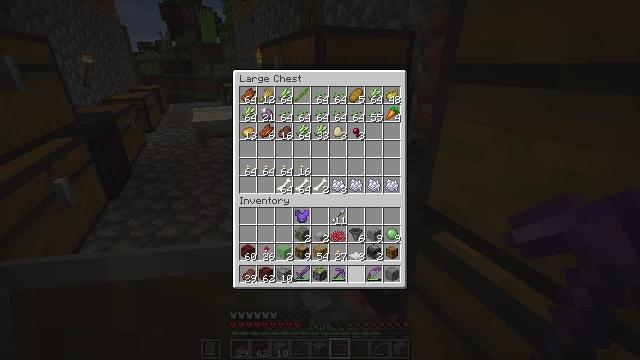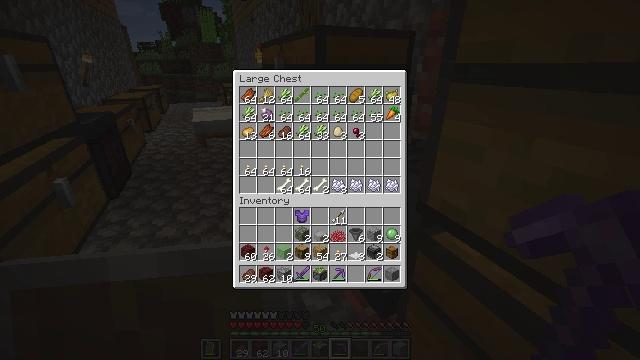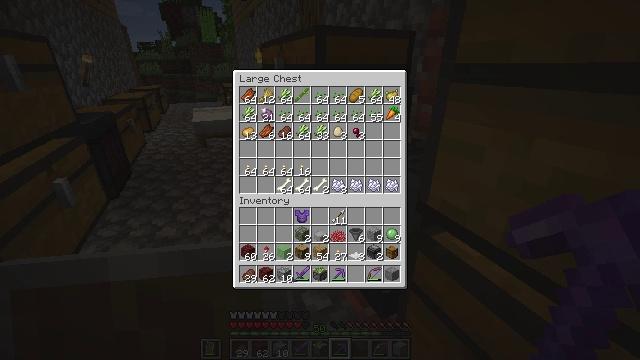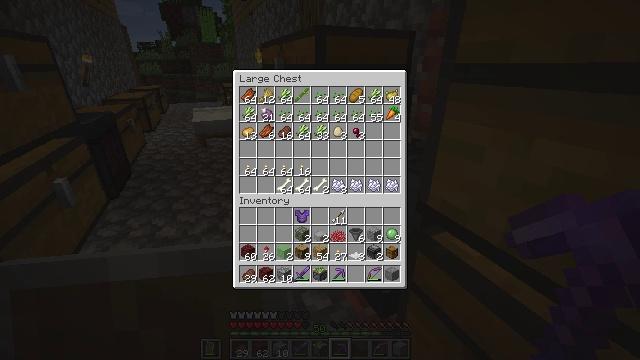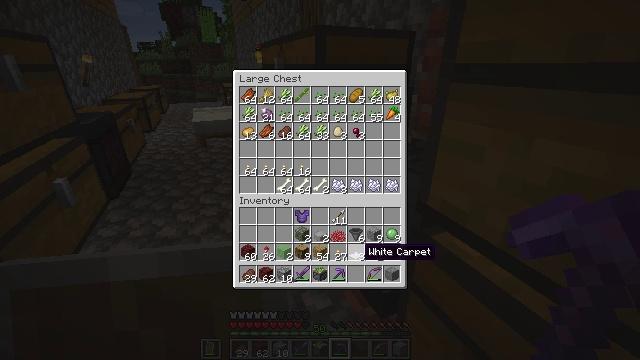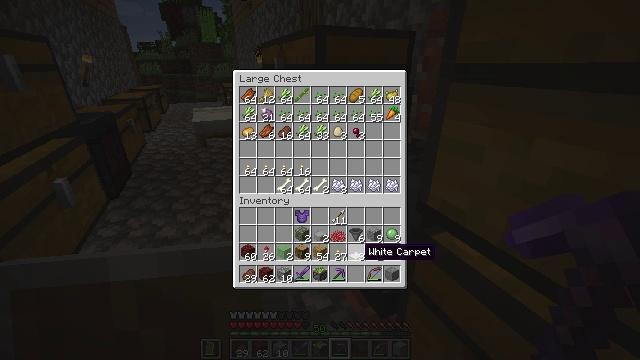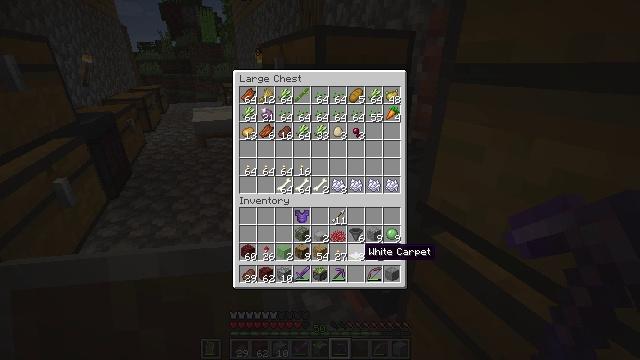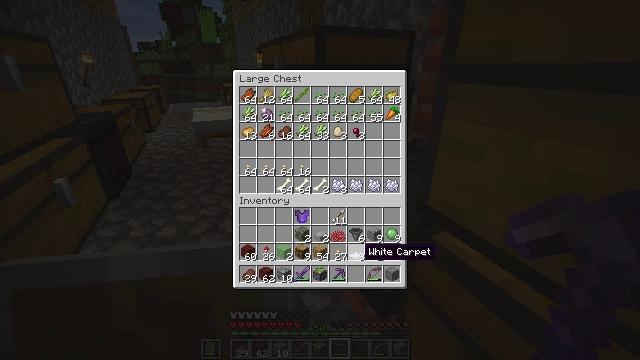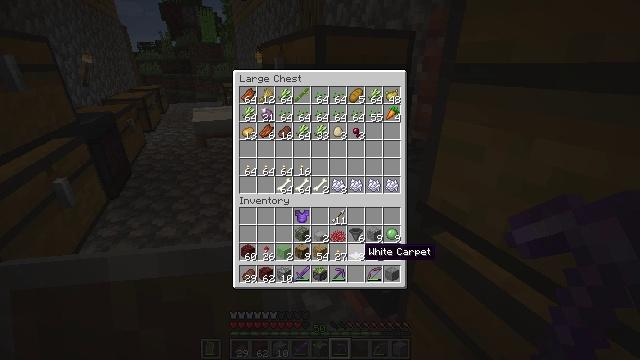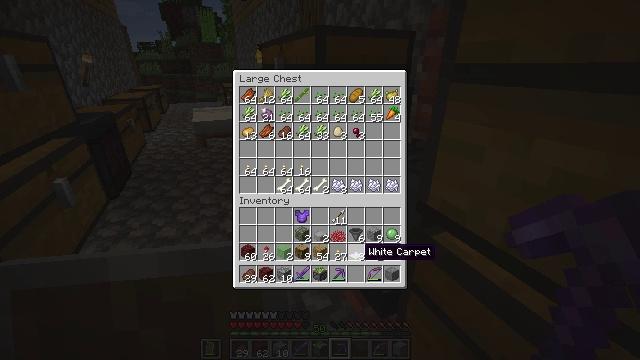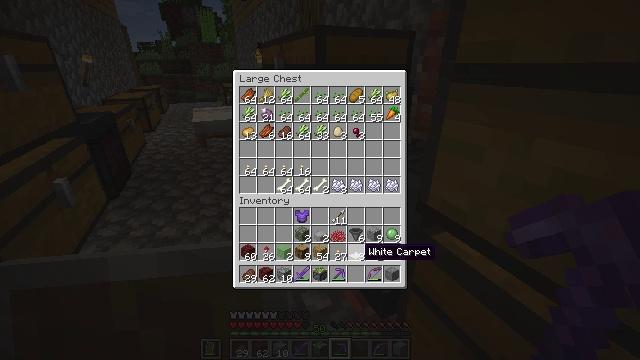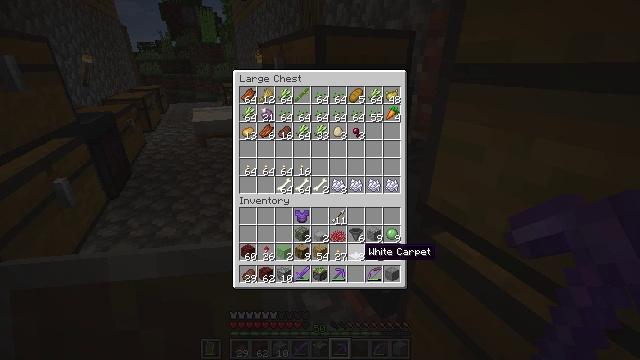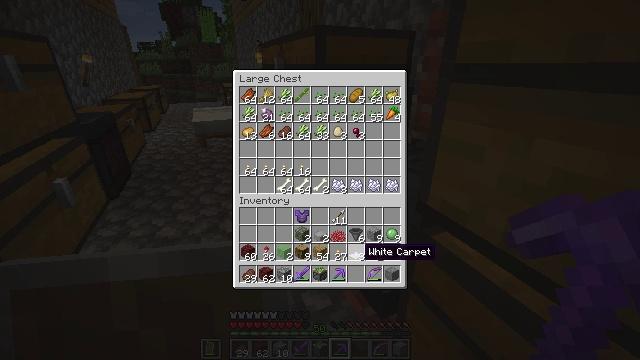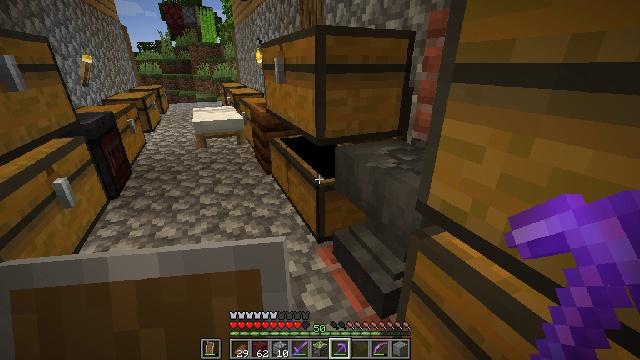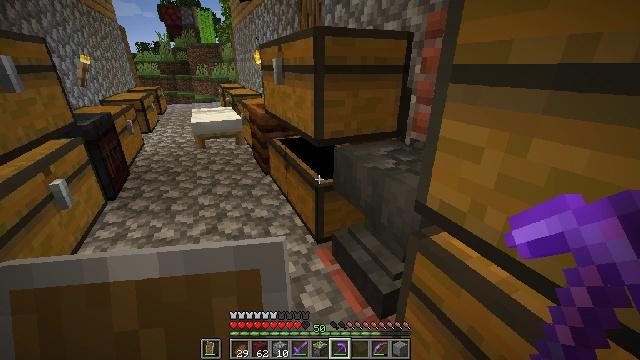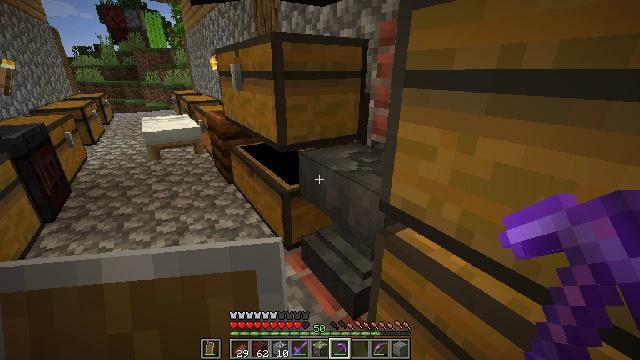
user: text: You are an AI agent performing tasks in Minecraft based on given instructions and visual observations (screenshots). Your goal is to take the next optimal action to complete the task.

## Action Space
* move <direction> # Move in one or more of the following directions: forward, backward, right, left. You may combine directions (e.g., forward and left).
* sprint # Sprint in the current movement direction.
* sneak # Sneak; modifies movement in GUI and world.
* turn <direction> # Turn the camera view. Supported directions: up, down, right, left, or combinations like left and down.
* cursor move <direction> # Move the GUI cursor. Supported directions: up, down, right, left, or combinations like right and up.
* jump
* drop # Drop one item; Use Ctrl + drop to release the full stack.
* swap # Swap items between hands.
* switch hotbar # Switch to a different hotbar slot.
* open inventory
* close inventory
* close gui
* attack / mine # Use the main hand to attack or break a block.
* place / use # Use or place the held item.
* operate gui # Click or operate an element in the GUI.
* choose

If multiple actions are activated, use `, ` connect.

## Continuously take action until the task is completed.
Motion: motion action
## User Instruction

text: Attack the hopper to gather it.
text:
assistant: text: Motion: no_op
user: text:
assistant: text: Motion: no_op
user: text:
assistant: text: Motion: no_op
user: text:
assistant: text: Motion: no_op
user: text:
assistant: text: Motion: no_op
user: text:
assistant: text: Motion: no_op
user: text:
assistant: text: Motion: no_op
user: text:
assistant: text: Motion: no_op
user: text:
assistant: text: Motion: no_op
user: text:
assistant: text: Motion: no_op
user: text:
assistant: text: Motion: no_op
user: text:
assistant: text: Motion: no_op
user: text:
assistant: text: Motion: close inventory
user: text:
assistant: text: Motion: close inventory
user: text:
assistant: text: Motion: turn right and up, close inventory
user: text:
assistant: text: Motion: turn right and down
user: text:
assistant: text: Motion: turn right and down
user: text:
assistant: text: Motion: turn right and down
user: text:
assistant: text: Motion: turn right and down
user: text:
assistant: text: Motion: turn right and down
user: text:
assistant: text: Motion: turn right and down
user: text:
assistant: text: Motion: turn right, use / place
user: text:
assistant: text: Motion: use / place
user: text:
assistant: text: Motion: use / place
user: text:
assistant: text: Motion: use / place
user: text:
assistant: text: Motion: no_op
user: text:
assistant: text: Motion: no_op
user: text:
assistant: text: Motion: no_op
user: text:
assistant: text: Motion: no_op
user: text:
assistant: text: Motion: no_op